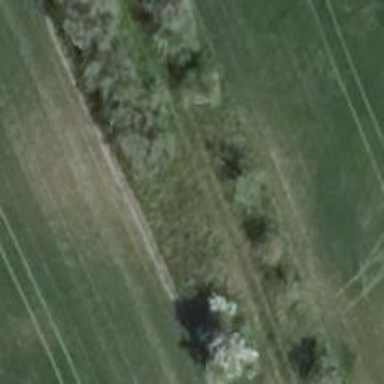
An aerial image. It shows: Row of deciduous broadleaved trees.